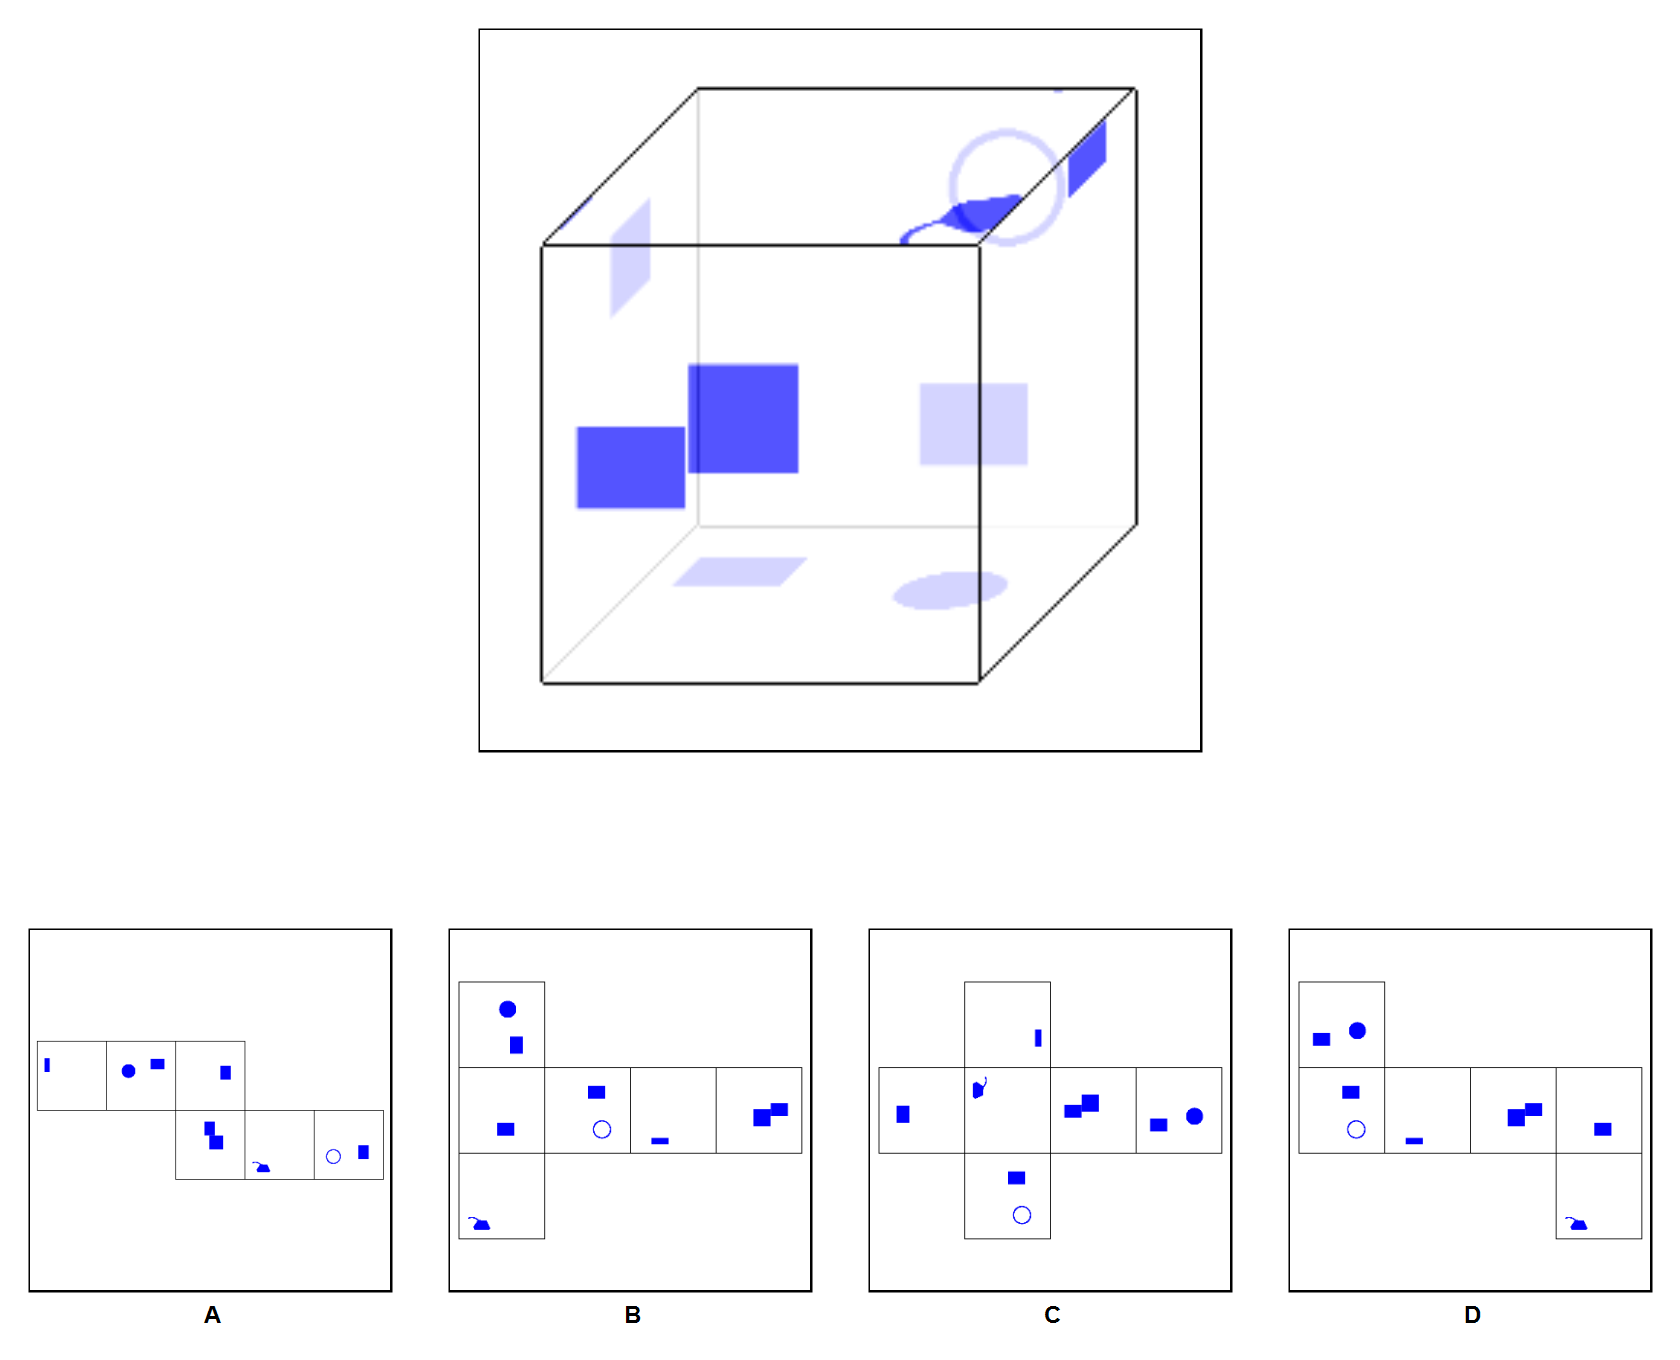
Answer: C